Field crop: maize
Growth stage: 2
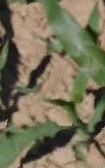
Species: maize